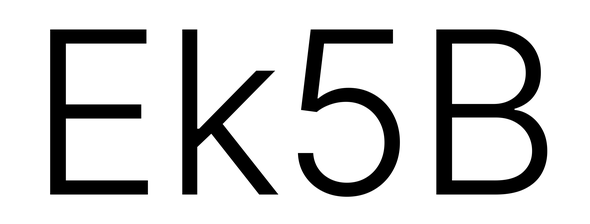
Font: Inter_Light